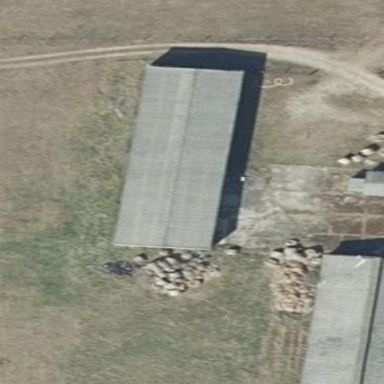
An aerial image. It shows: Gabled grey roof on farm auxiliary building. The roof is oriented along the length of the structure.